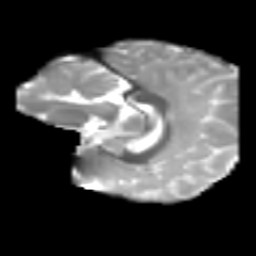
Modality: T2w
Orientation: sagittal
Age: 6
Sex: female
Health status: healthy